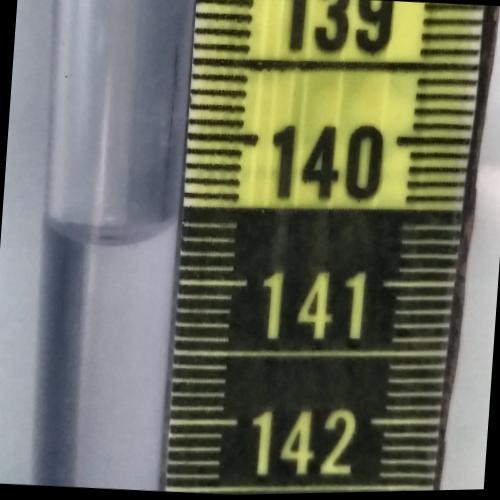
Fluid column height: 140.7 cm